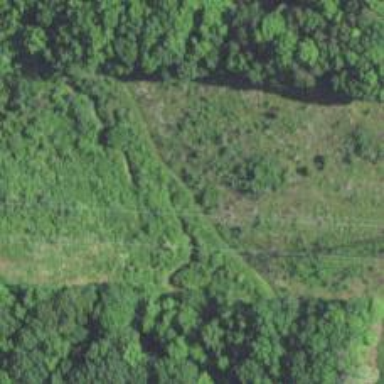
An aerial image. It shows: Path with excellent trail visibility.